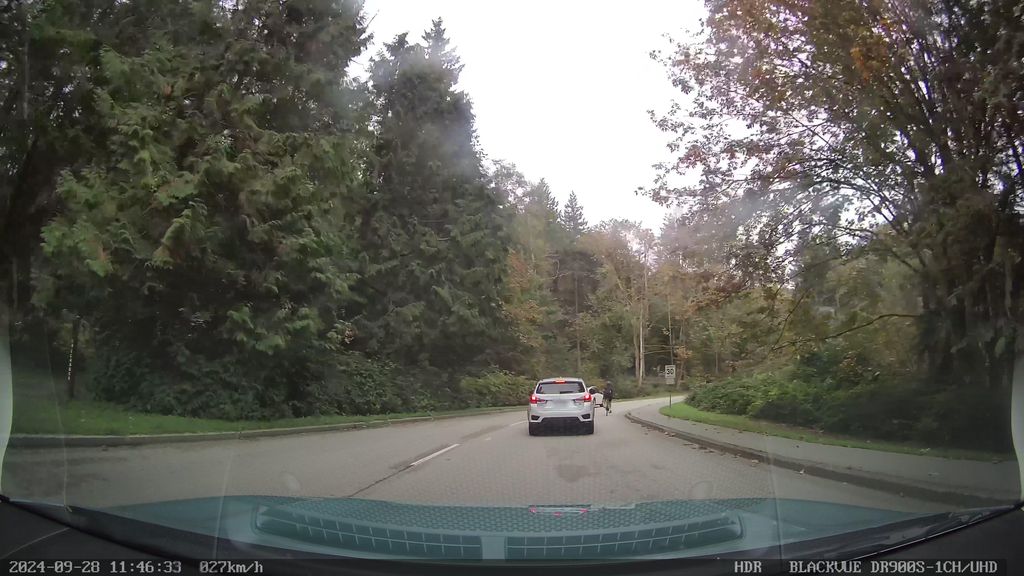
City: vancouver